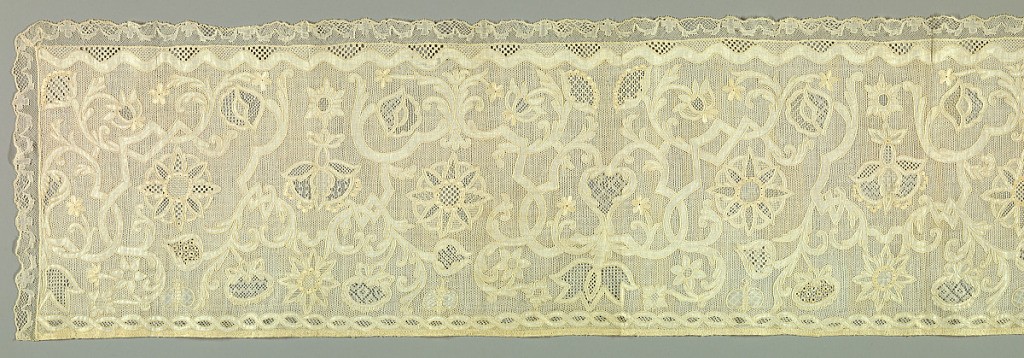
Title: Panel
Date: late 18th century
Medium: linen Technique: deflected element and withdrawn element work
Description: Oblong panel with elaborate patterns of drawn work with the main elements of the design reserved in the linen ground. Embroidered outlines and details. Symmetrical design of curving lines, flowers and vines originating from central motif. Lower edge trimmed with bobbin lace.